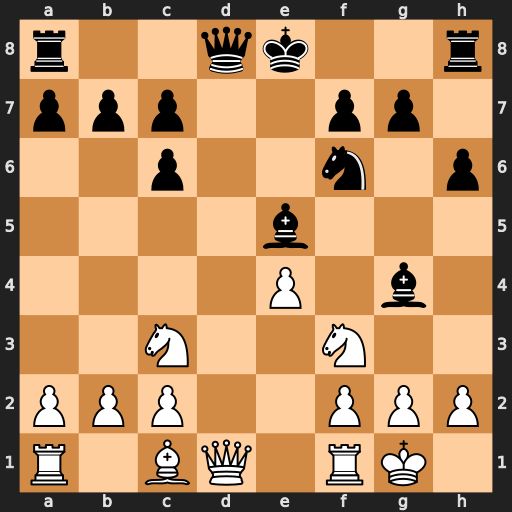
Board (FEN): r2qk2r/ppp2pp1/2p2n1p/4b3/4P1b1/2N2N2/PPP2PPP/R1BQ1RK1
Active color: w
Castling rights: kq
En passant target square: -
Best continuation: Qxd8+ Rxd8 Nxe5